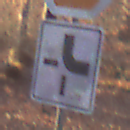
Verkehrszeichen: VerlaufVorfahrtsstrasse4
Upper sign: Stop
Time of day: SunriseSunset
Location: Outdoor (Nature)
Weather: Clear
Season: Autumn
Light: Natural